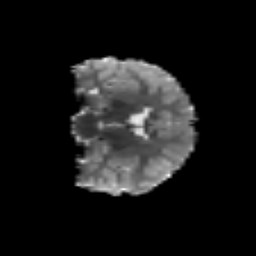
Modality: T2w
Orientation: coronal
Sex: male
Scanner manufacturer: siemens
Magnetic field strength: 3 T
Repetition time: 5 s
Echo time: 0.071 s